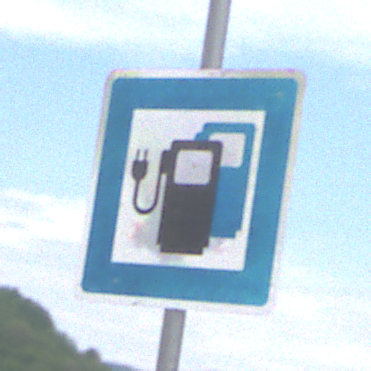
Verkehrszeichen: LadestationFuerElektrofahrzeuge
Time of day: Midday
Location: Outdoor (RoadRail)
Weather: PartlyCloudy
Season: NotSpecified
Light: Natural